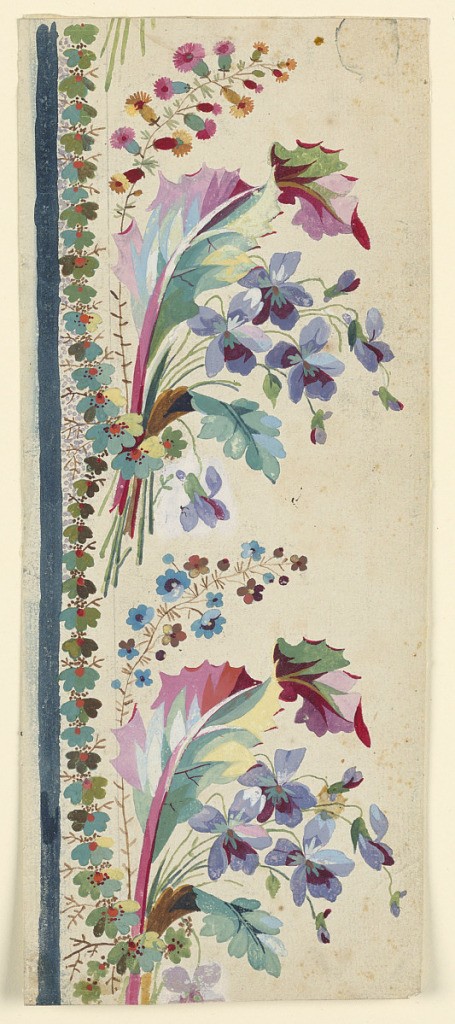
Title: Design for an Embroidered Veritcal Border
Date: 1780–1800
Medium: Brush and gouache on paper
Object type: Drawing
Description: Two bunches of naturalistic flowers of identical designs are shown beside two strips, the inner one of which is composed of oblongs and stars.